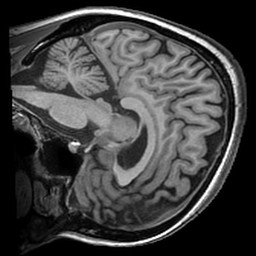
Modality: T1w
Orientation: sagittal
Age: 50
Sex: female
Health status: ill
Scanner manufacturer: ge
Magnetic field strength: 3 T
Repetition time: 0.008164 s
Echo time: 0.003184 s